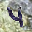
Label: 4